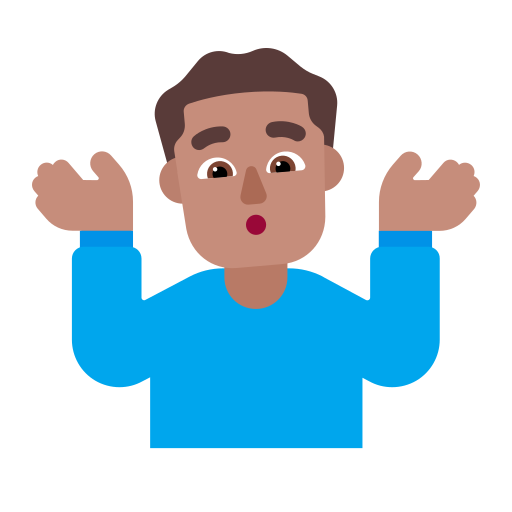
man shrugging flat